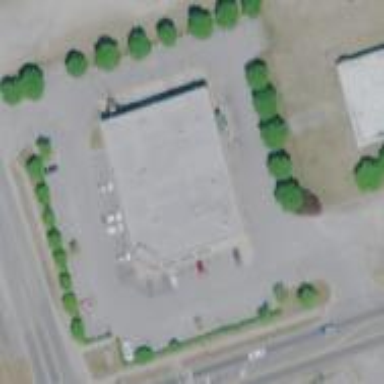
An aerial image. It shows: Retail area.